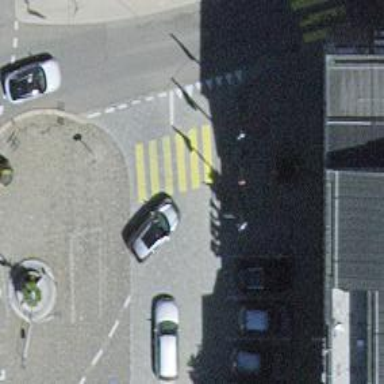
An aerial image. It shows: Marked road crossing with visible markings.